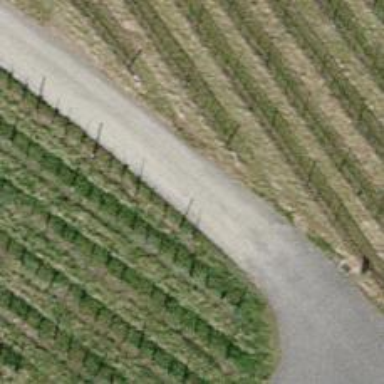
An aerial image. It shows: Pebblestone track with grade2 quality.